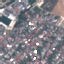
Land use / land cover class: Residential